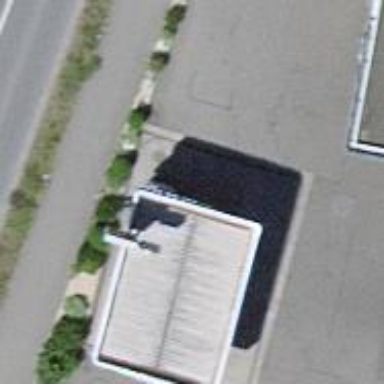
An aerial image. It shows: Fuel station.